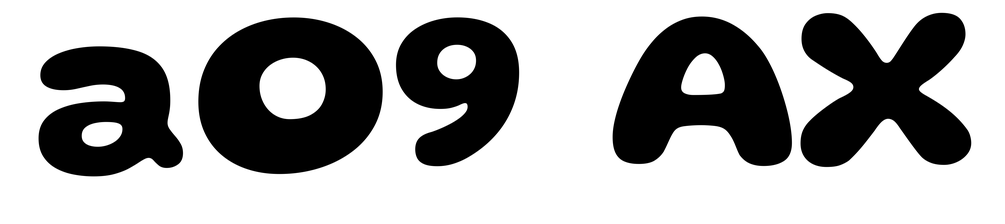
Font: Gluten_Bold